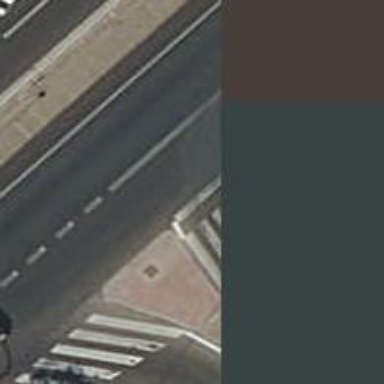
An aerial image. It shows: Footway with asphalt surface featuring zebra crossing.